Question: I shouldn't get the negative numbers, see the screenshot below:
See the pic below:

Here is the code:
'''
for (double i=8.0; i<=12;i=i+0.5)
{
double aa= (i - Convert.ToInt32(i)) ;
Console.WriteLine(" "+i+" "+aa);
}
'''
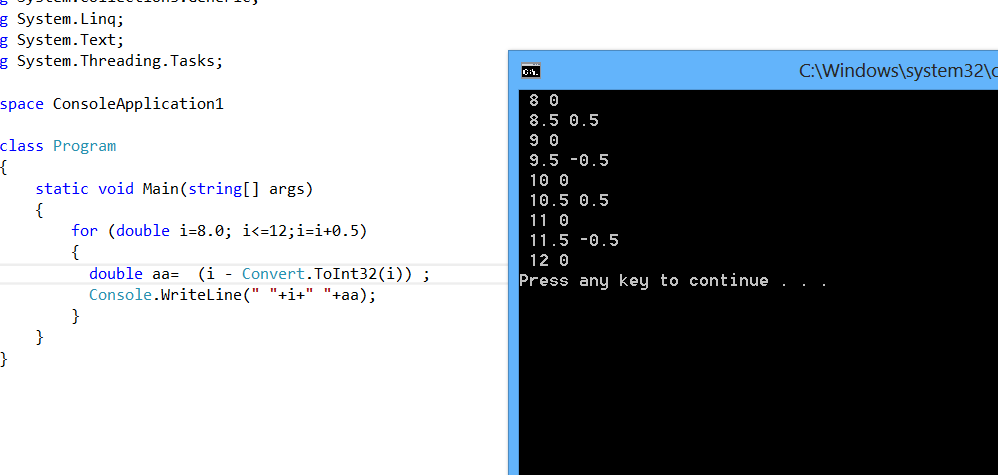
Answer: If you check the <URL>:
>
Type: System.Int32
value, rounded to the nearest 32-bit signed integer. If value is halfway between two whole numbers, the even number is returned; that is, 4.5 is converted to 4, and 5.5 is converted to 6.
This means that every other number will round up, and then down, then up, and then down, which means you'll get negative numbers half the time.
The purpose of this method is to even out bias introduced by always rounding in a particular direction. Consider summing up a huge number of values, rounding them each first. If you always round up, the final sum will always be larger than summing the un-rounded values and then rounding the sum. However, if you round half up and half down according to the rule laid out above, the final sum of the rounded numbers is more likely to be closer to a rounded sum.
You can also read more about this on <URL>. It is sometimes called although as far as I know banks doesn't use this method.
To ensure you're rounding as you want to:
- <URL>